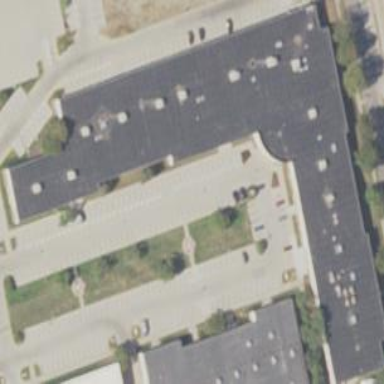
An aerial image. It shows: Dark grey office building.